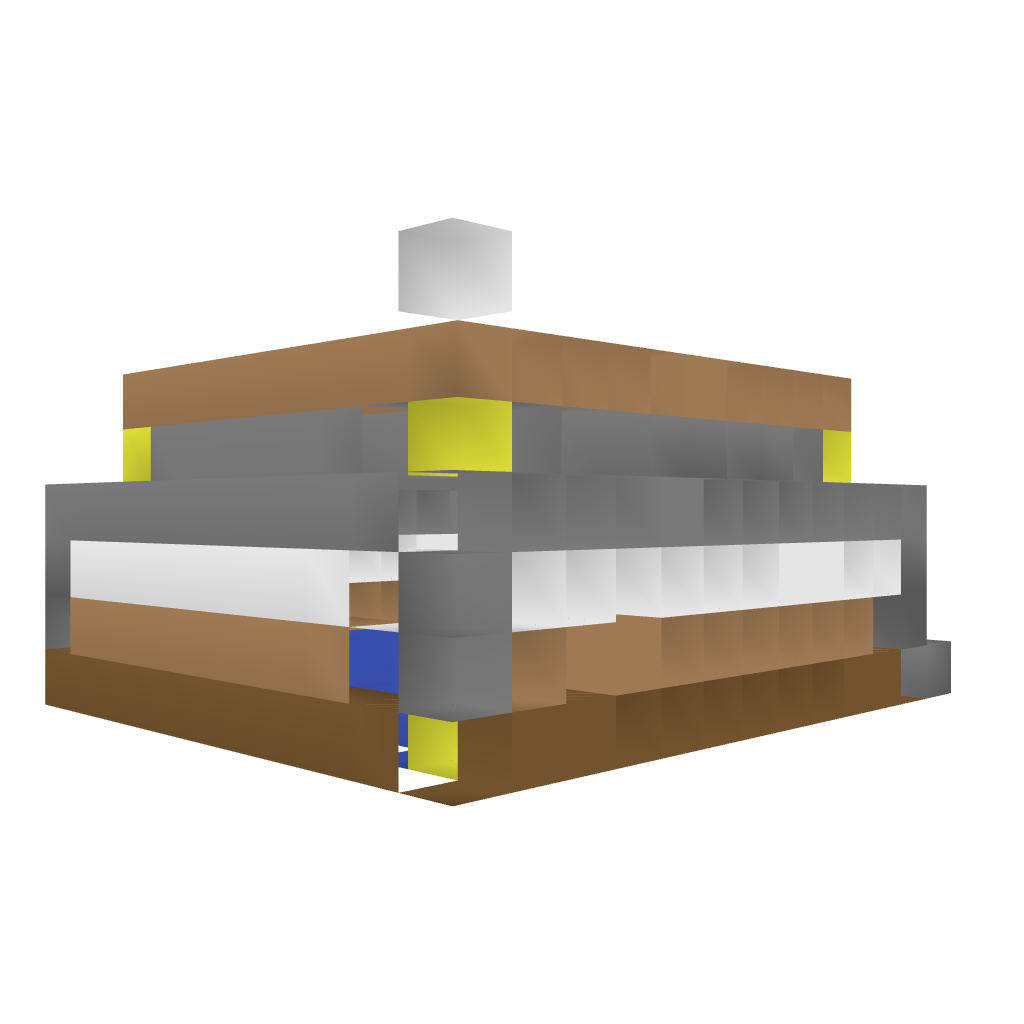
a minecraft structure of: w4rl0's Basic House blocked wood glass and stone